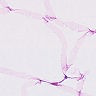
Metastatic tissue present: no